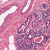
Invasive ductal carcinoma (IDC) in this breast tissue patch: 0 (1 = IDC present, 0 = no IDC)